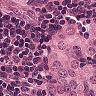
Metastatic tissue present: yes